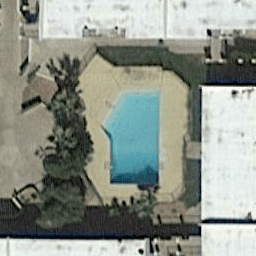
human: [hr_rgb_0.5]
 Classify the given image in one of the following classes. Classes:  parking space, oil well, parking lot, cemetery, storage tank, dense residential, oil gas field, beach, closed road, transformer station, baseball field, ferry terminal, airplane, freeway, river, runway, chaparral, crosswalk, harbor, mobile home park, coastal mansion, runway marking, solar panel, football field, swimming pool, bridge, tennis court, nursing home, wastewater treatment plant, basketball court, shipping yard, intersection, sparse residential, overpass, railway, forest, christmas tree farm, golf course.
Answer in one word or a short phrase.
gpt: swimming pool